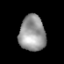
Tissue: prostate
Cell type: B cells
Senescence score: 0.329
Nuclear area (px): 906
Mean DAPI intensity: 152.886